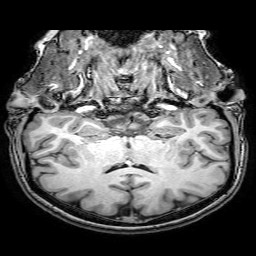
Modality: T1w
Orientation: sagittal
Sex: female
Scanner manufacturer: philips
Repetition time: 0.008179 s
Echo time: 0.00374 s